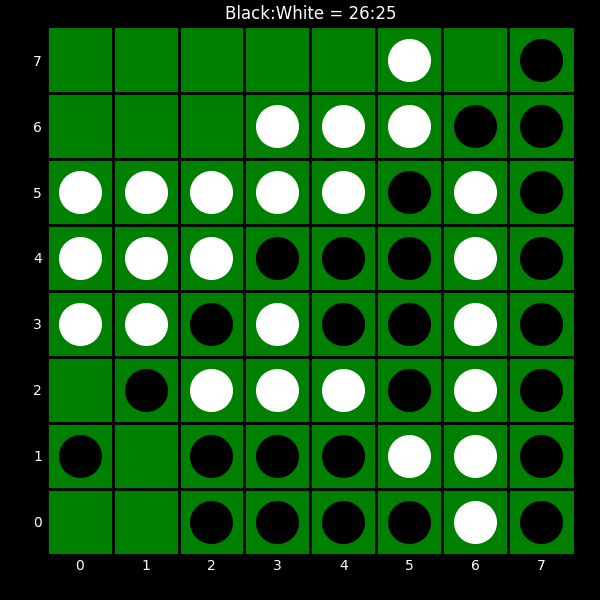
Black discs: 26
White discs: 25